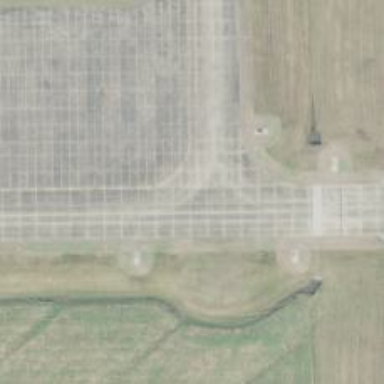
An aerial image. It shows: Image of taxiway at airport.